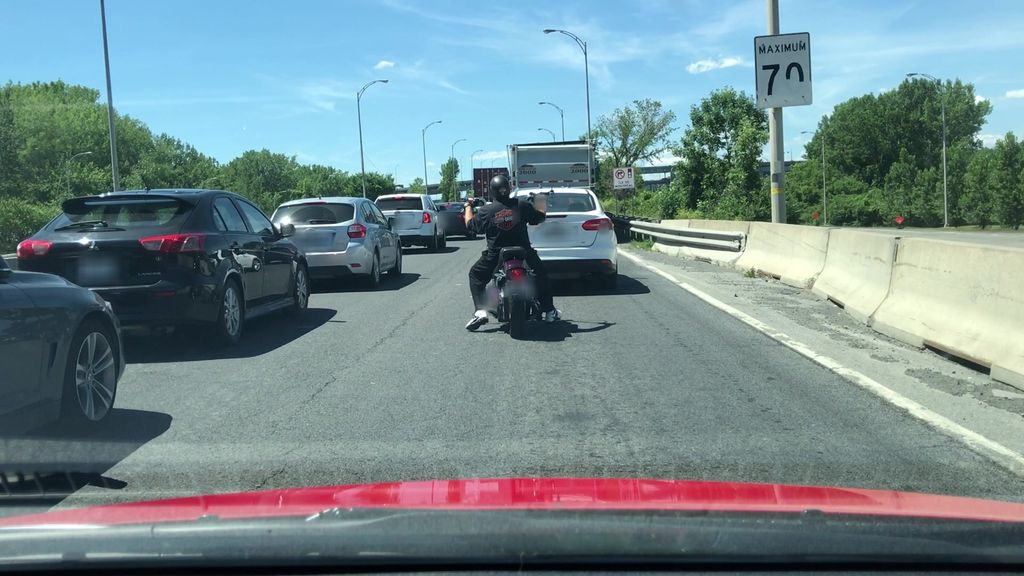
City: montreal